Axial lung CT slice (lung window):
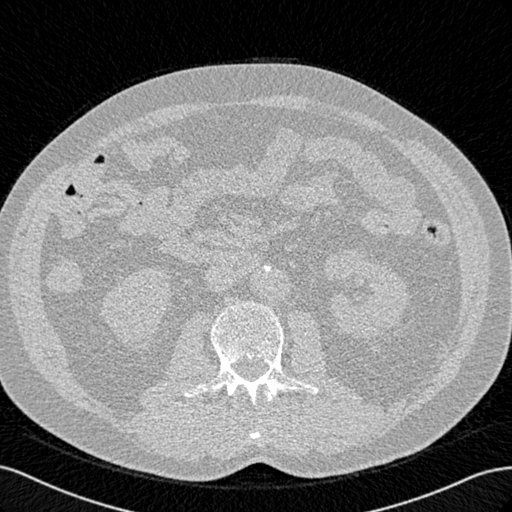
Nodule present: no